Aerial crown-view tile of a tropical tree (Barro Colorado Island, Panama), acquired 20241014:
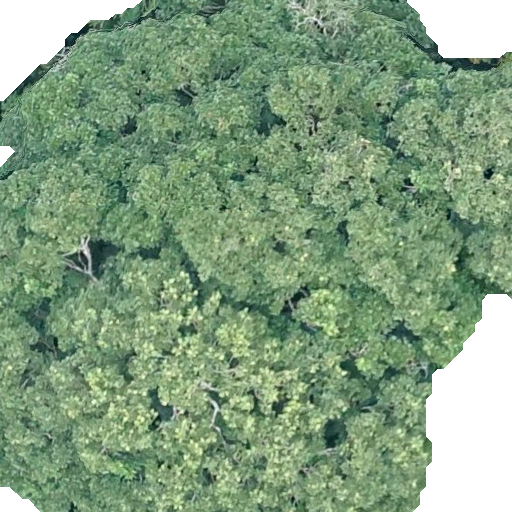
Species: Dipteryx oleifera
GBIF accepted scientific name: Dipteryx oleifera
Crown area: 470.985 m²